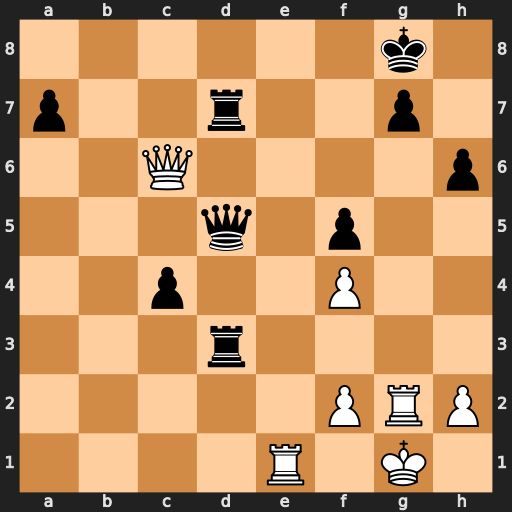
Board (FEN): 6k1/p2r2p1/2Q4p/3q1p2/2p2P2/3r4/5PRP/4R1K1
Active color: w
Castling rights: -
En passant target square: -
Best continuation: Re8+ Kf7 Qg6#